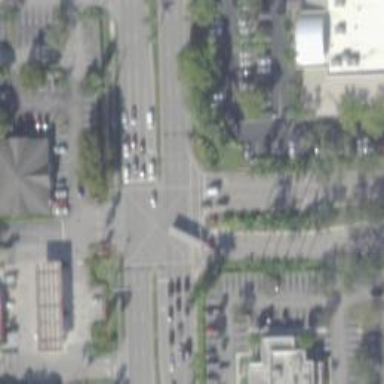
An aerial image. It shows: Uncontrolled road crossing with marked lines.